Question: I setup Eclipse IDE for editing and debugging Maya scripts. When I try to run the code:
'''
import maya.cmds as cmds
cmds.ls()
'''
in Eclipse I get the error:
'''
import maya.cmds as cmds
NameError: Can't find file for module maya
(filename C:\Users\shivani\My Documents\maya)
'''
I configured eclipse to use maya and python like the following:

I don't understand what is the problem or I'm not able to use Eclipse properly?
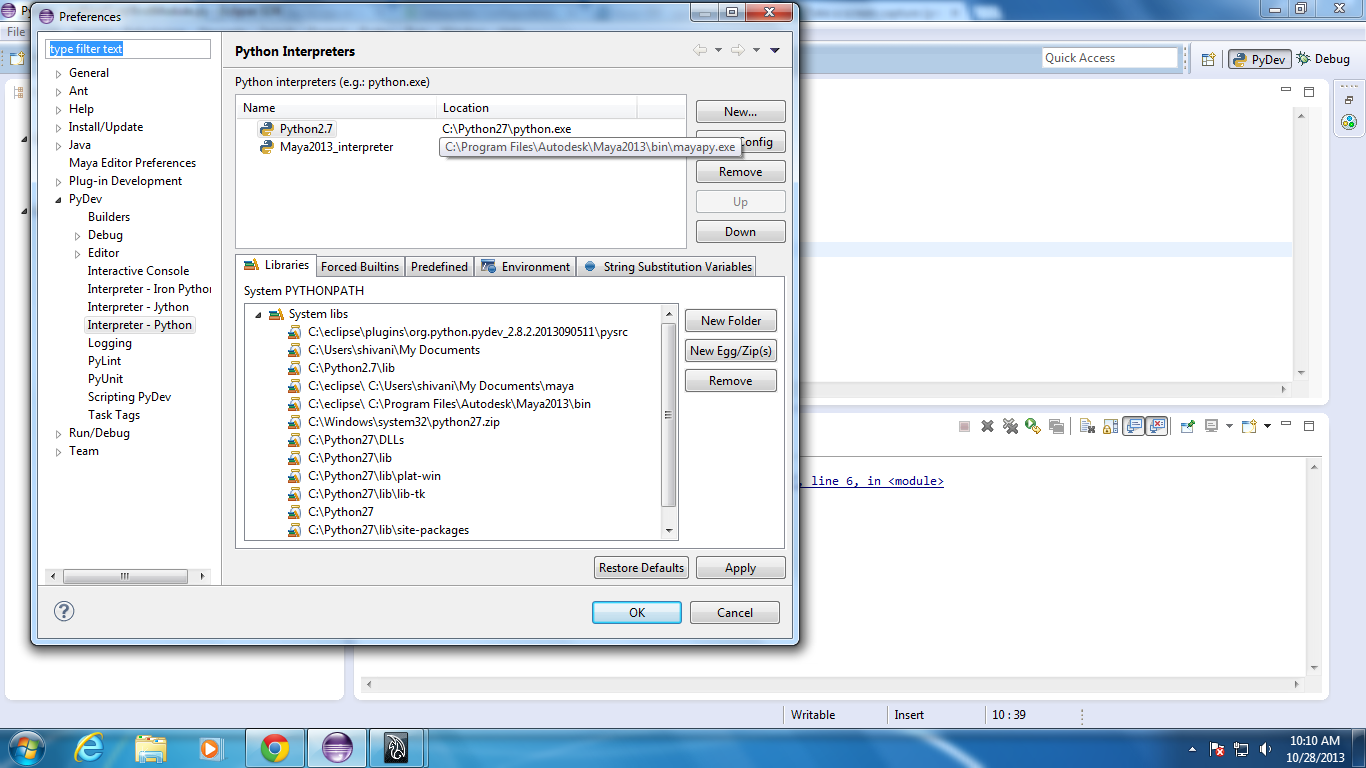
Answer: <URL> Eclipse to use 'mayapy' Python interpreter available in '<Maya_INSTALL_DIR>in'.
Or else you will have to initialize the default Python interpreter with Maya as explained <URL>.